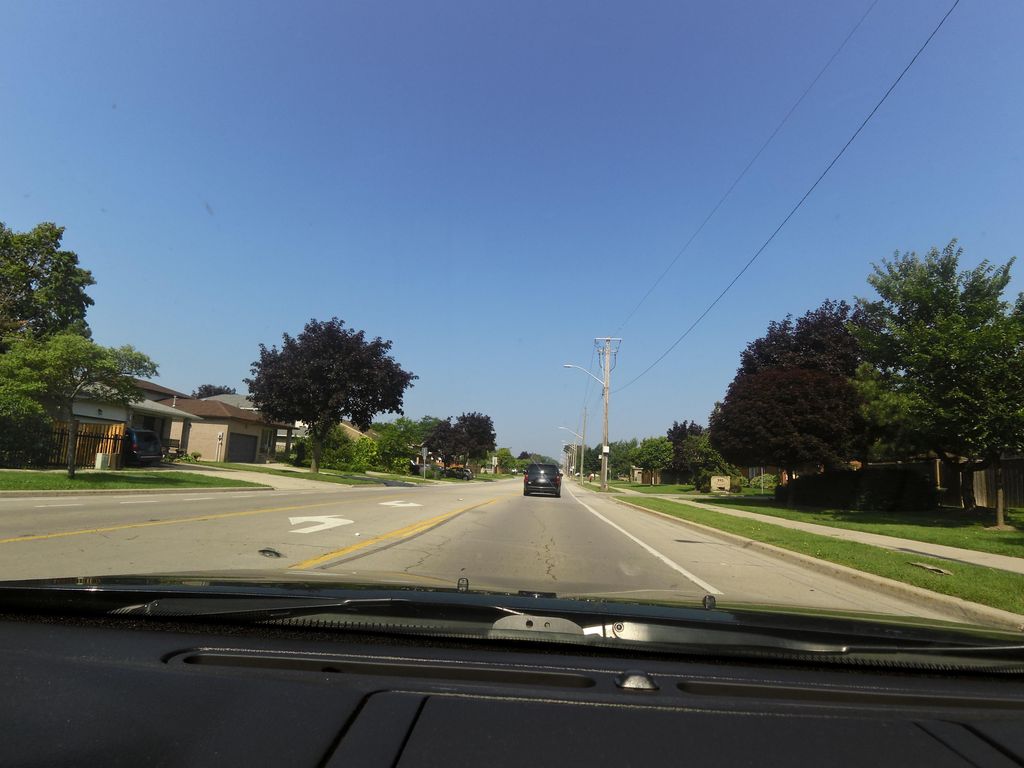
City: hamilton